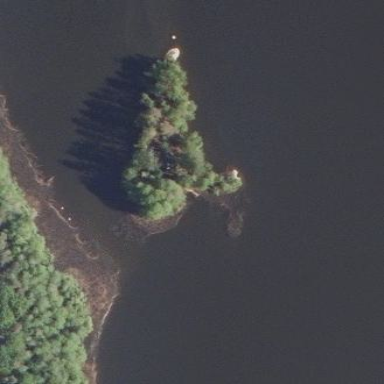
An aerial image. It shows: Islet surrounded by woodland.